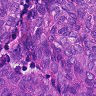
Metastatic tissue present: yes